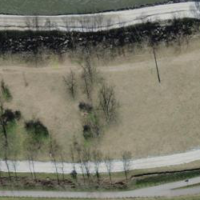
EUNIS habitat code: 24
Species observed at this site:
Syricoris lacunana
Cantharis rustica